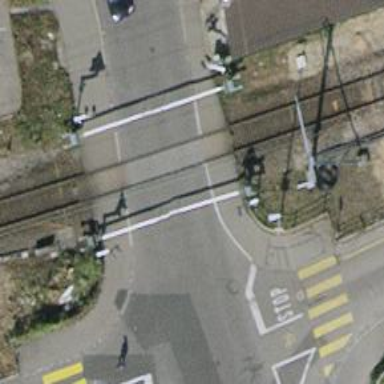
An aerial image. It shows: Level railway crossing with flashing lights. The barrier at the crossing is of the double half type.